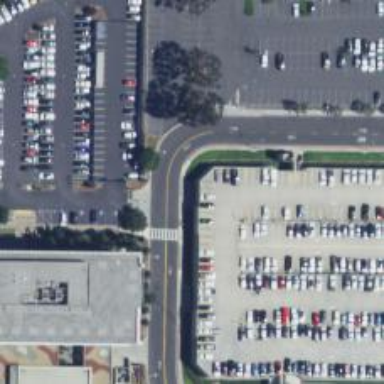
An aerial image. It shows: Multi-storey parking lot with asphalt surface.